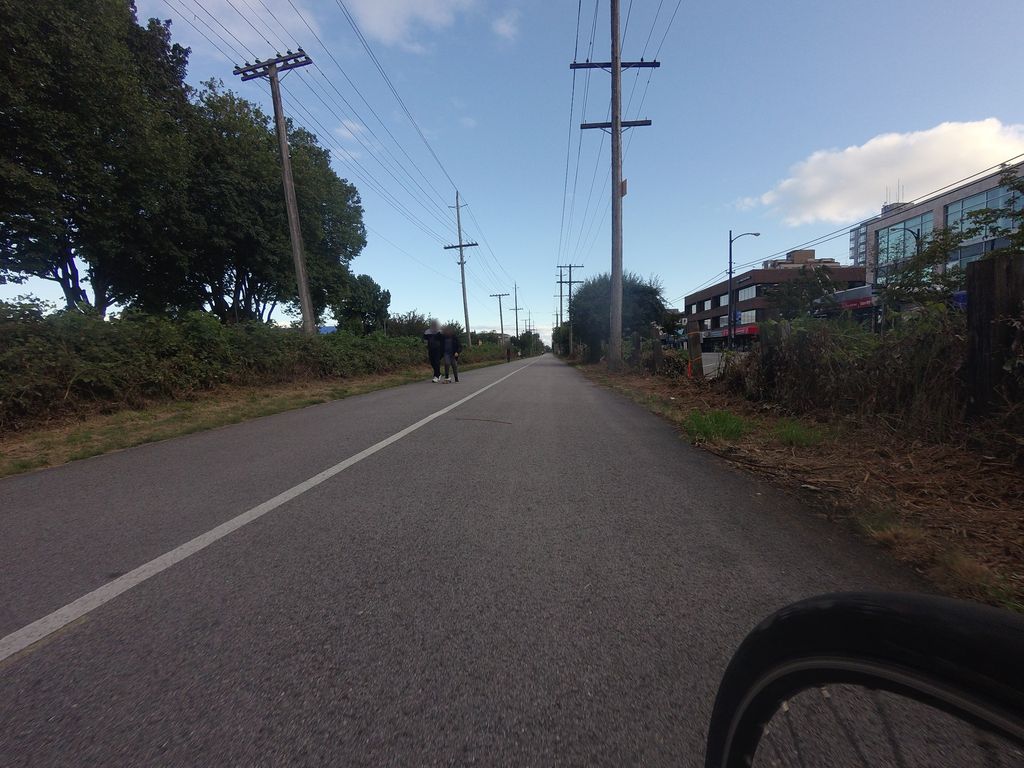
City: vancouver